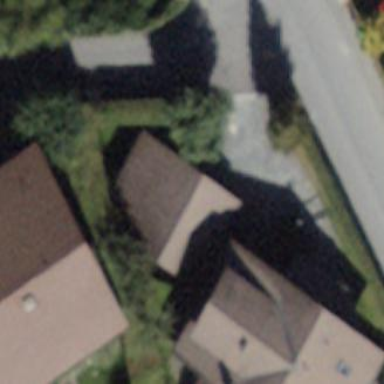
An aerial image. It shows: Garage.